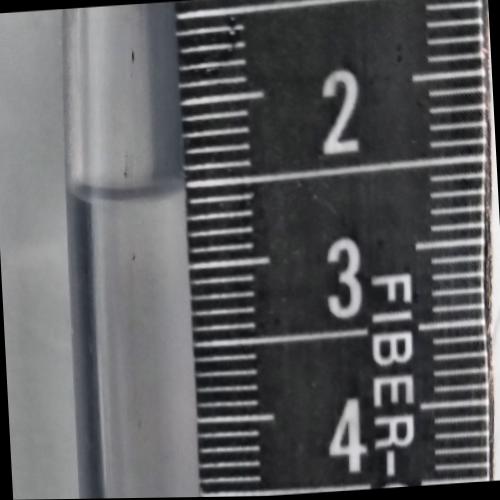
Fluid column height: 2.5 cm